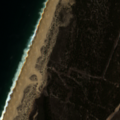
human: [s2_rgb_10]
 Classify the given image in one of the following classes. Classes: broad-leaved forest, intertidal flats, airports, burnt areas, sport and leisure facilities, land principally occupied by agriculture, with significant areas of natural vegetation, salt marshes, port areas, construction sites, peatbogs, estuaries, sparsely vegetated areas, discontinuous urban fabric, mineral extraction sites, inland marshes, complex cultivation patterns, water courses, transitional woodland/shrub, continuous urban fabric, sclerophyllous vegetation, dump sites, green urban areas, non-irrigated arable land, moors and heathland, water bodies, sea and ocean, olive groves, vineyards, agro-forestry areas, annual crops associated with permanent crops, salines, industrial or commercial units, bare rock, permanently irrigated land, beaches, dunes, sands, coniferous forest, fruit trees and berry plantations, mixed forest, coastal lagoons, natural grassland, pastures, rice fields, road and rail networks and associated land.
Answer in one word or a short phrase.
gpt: coniferous forest, moors and heathland, transitional woodland/shrub, beaches, dunes, sands, sea and ocean